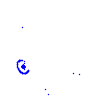
Particle: proton